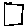
Label: square